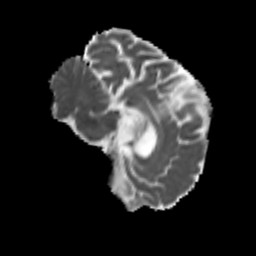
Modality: MD
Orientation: sagittal
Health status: ill
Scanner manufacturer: siemens
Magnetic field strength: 3 T
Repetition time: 13.7 s
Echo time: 0.098 s